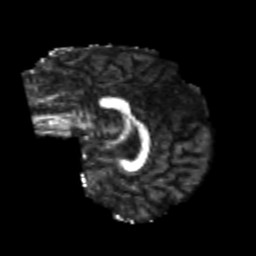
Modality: FA
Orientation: sagittal
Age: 25
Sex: male
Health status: healthy
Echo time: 0.074 s